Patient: sex M, age 81
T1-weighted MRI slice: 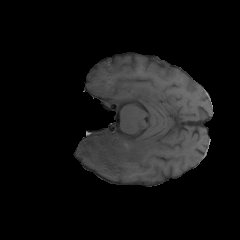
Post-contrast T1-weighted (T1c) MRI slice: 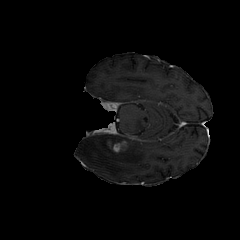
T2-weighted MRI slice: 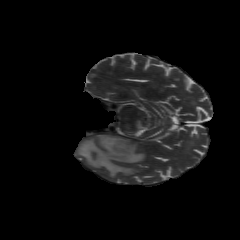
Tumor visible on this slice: yes
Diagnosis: Glioblastoma, IDH-wildtype
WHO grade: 4